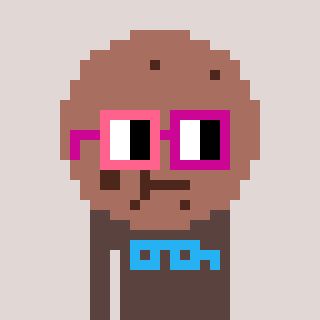
a pixel art character with square pink and red glasses, a cookie-shaped head and a darkbrown-colored body on a warm background